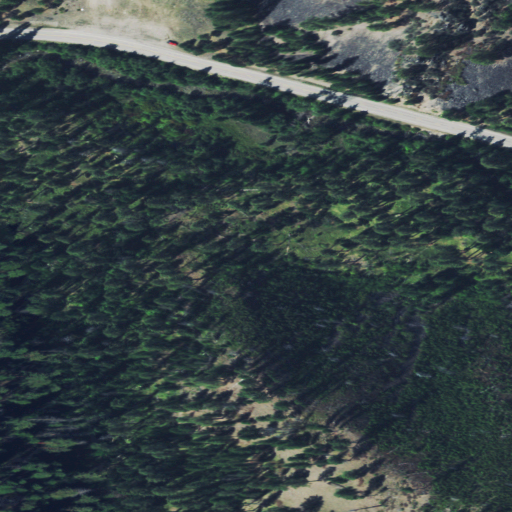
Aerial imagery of valley in Montana named Bear Gulch containing evergreen forest, shrub, woody wetlands, low intensity development, medium intensity development, and open development